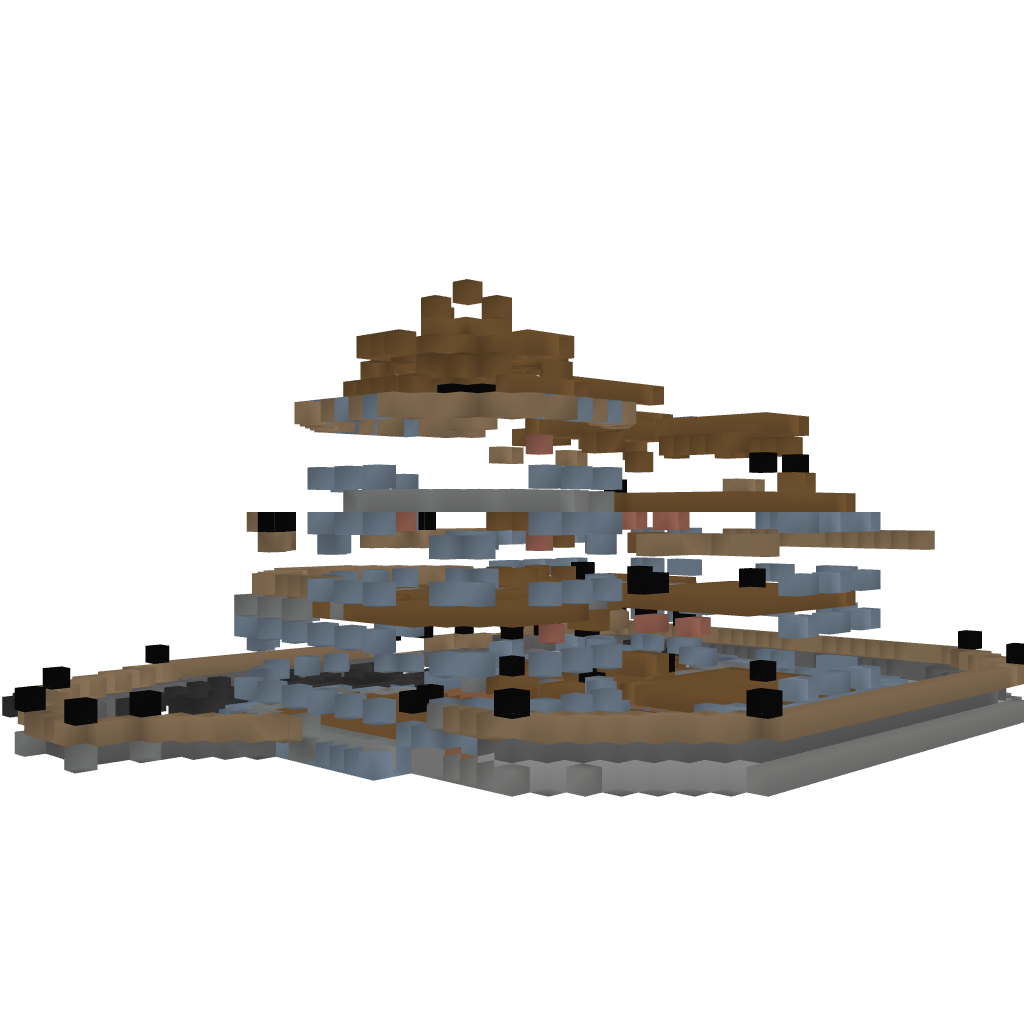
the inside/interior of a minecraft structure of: Brick Cottage